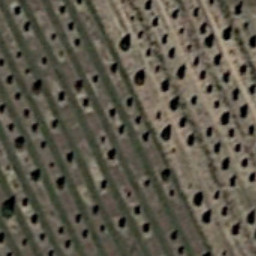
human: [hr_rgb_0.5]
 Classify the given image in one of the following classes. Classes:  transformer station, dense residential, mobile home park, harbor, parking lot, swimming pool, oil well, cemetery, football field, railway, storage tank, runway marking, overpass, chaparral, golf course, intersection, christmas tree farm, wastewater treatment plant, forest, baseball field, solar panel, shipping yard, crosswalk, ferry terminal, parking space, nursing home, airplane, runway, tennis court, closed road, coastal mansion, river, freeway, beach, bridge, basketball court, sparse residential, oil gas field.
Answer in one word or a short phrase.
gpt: christmas tree farm